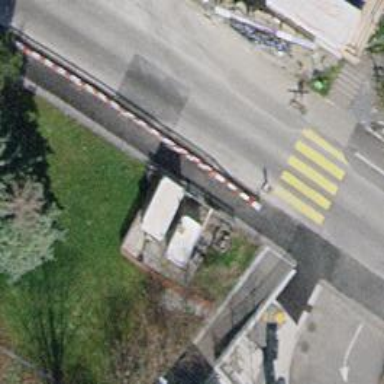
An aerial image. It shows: Unmarked crossing with traffic calming choker on the road.